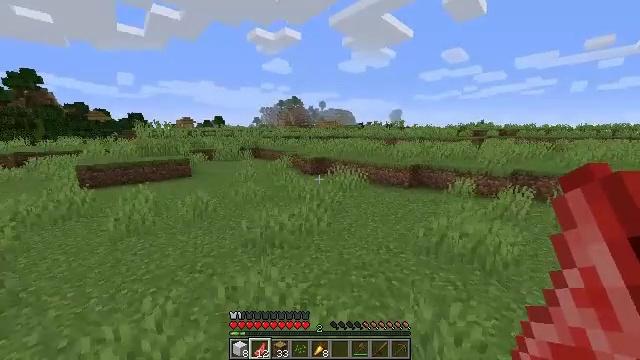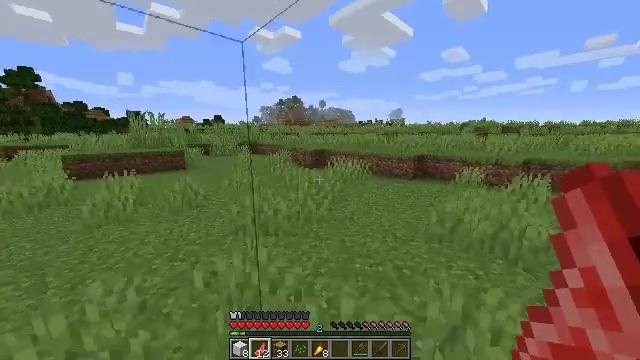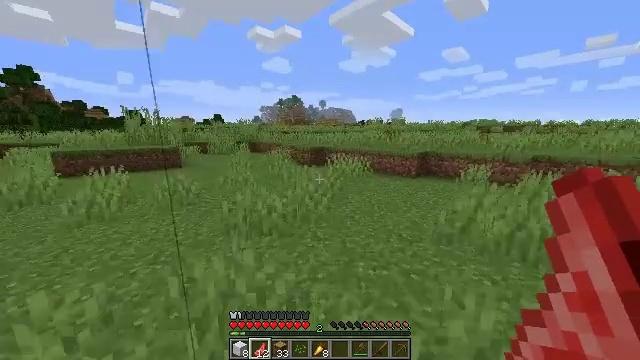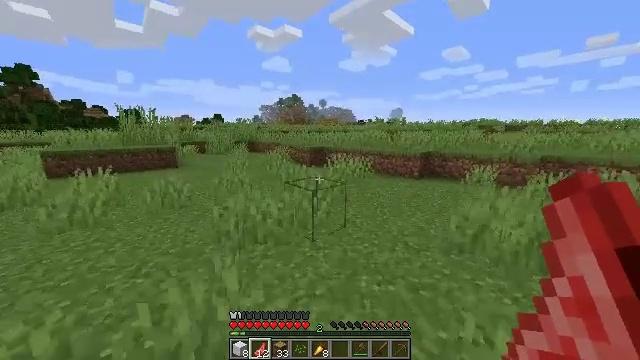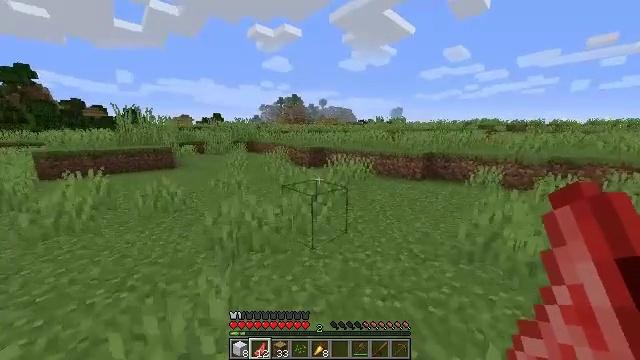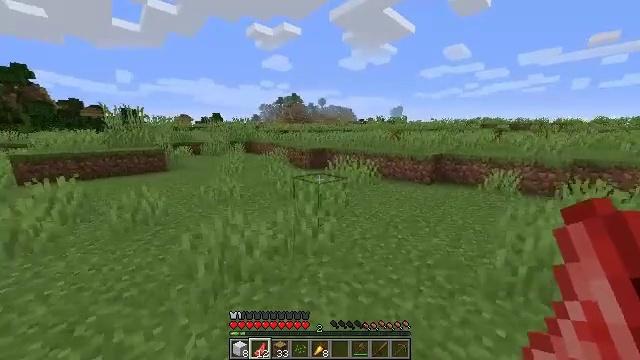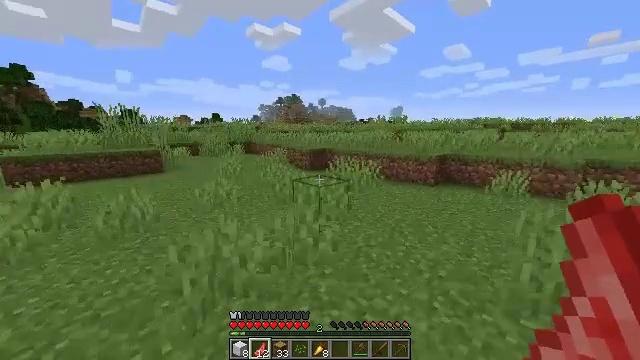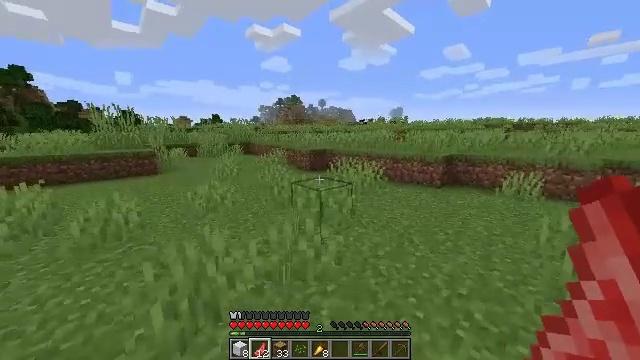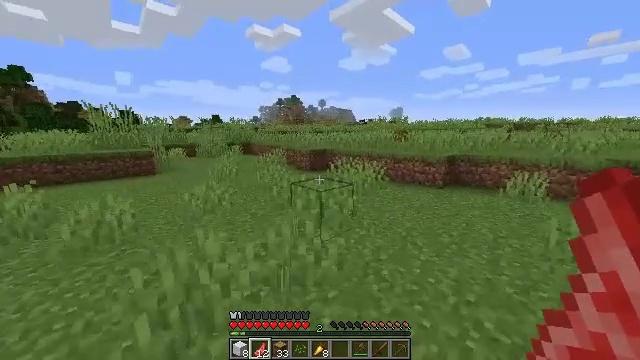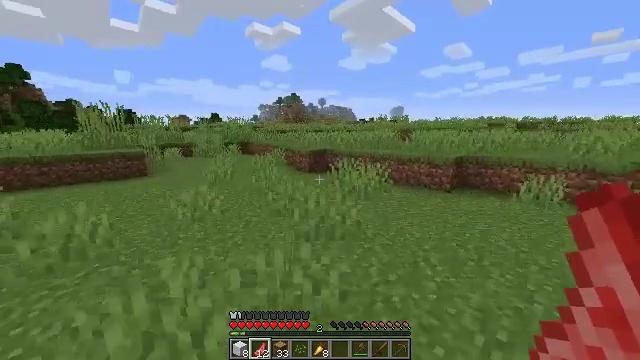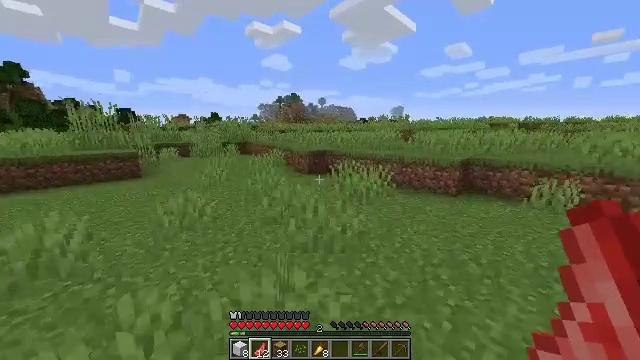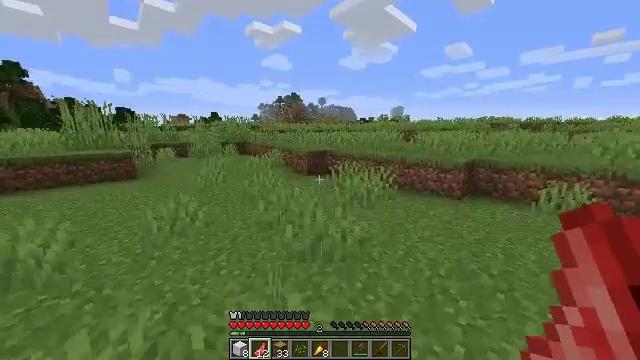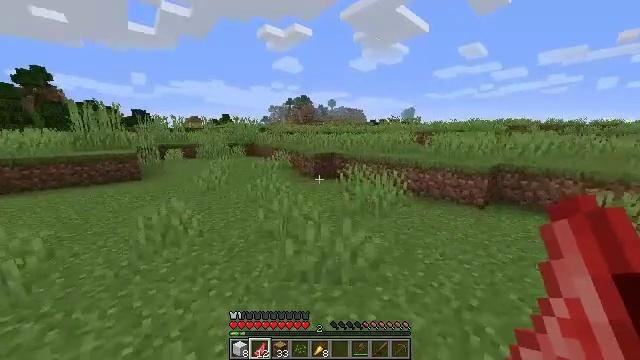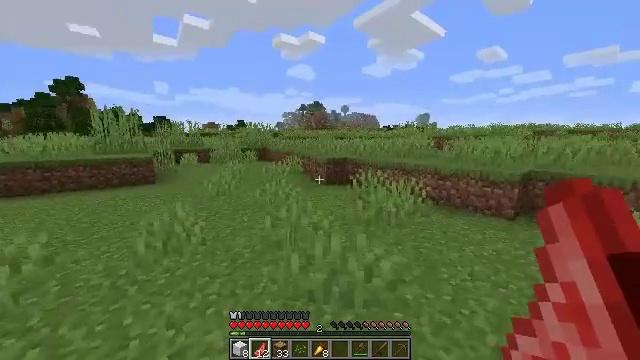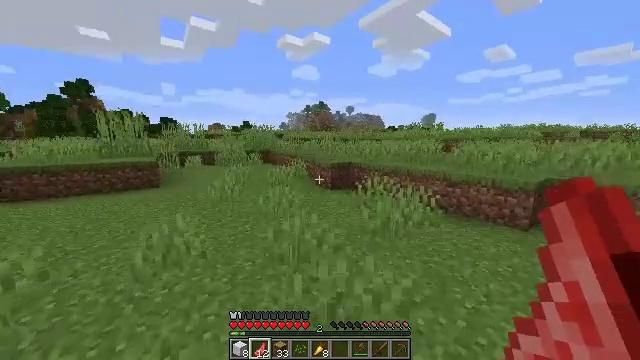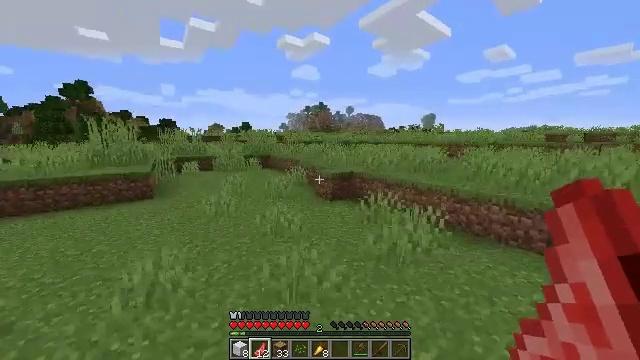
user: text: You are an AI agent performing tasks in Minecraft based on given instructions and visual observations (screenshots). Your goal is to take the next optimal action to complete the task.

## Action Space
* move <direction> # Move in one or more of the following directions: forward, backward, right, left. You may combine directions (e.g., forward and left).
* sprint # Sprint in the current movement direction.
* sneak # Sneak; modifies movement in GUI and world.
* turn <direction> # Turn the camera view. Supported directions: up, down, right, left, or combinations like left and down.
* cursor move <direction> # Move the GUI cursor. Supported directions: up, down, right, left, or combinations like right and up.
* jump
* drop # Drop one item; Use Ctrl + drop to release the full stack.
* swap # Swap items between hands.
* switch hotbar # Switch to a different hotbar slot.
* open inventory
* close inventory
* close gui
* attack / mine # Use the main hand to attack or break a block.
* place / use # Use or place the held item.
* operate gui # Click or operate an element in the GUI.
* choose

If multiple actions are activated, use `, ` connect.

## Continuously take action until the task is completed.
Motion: motion action
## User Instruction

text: Attack the brewing stand to gather it.
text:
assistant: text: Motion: move forward
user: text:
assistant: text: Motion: move forward
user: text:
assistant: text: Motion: move forward
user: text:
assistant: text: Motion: move forward
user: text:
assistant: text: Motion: move forward
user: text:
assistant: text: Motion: move forward
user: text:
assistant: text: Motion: move forward
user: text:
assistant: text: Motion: move forward
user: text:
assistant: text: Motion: move forward
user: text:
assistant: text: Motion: move forward
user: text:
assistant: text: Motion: move forward
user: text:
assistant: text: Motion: move forward, turn left
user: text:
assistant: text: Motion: move forward, turn left and up
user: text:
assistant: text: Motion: move forward, turn left, jump
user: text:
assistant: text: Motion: move forward, jump
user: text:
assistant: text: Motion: move forward, jump
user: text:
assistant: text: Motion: move forward, jump
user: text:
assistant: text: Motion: move forward
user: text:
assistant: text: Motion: move forward
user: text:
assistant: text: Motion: move forward
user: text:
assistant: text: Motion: move forward, sprint
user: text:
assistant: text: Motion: move forward, sprint
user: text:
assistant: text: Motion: move forward, sprint
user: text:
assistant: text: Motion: move forward, sprint, turn right
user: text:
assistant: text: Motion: move forward, turn right and up
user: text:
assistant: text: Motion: move forward, turn right and up
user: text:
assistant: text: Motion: move forward, turn right and up
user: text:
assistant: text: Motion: move forward, turn right
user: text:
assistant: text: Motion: move forward
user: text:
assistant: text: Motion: move forward